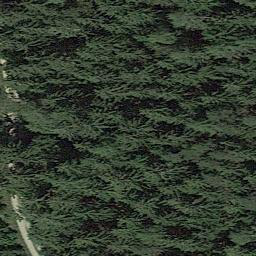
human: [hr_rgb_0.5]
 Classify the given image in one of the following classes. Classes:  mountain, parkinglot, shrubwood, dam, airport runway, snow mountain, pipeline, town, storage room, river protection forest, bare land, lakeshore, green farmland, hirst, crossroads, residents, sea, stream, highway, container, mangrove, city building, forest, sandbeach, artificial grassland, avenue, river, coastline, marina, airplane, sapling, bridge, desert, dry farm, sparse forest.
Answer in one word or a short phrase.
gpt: forest